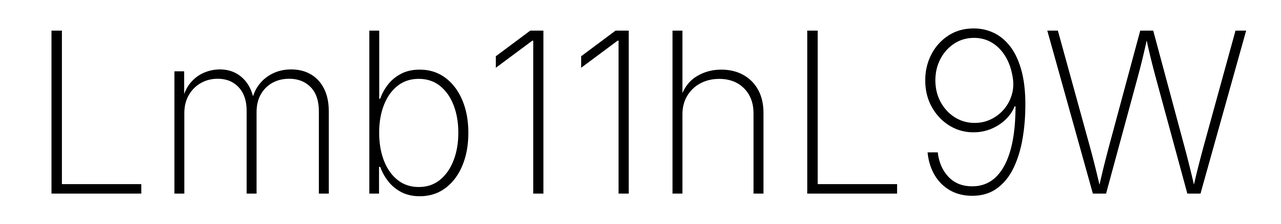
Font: Inter_ExtraLight